Question: I created a new project using the iOS game template on Xcode 6.1.1, the options were:
'''
Language: Swift
Game Technology: SceneKit
Device: Universal
'''
The app runs ok "as is", but now I want to specify the .dae file directly from the Interface Builder on Xcode, so I changed the method in the view controller like this:
'''
override func viewDidLoad() {
super.viewDidLoad()
let scnView = self.view as SCNView
// customize the loaded scene
if let scene = scnView.scene {
//!!!!!!!!!!!!!!!!!!!!!!!!!!!!!!!!!!!!!!!!!!!!!!!!!!!!!!!!!!!!!!
// the code here is never executed because scnView.scene is nil
//!!!!!!!!!!!!!!!!!!!!!!!!!!!!!!!!!!!!!!!!!!!!!!!!!!!!!!!!!!!!!!
// create and add a camera to the scene
let cameraNode = SCNNode()
cameraNode.camera = SCNCamera()
scene.rootNode.addChildNode(cameraNode)
// place the camera
cameraNode.position = SCNVector3(x: 0, y: 0, z: 15)
// create and add a light to the scene
let lightNode = SCNNode()
lightNode.light = SCNLight()
lightNode.light!.type = SCNLightTypeOmni
lightNode.position = SCNVector3(x: 0, y: 10, z: 10)
scene.rootNode.addChildNode(lightNode)
// create and add an ambient light to the scene
let ambientLightNode = SCNNode()
ambientLightNode.light = SCNLight()
ambientLightNode.light!.type = SCNLightTypeAmbient
ambientLightNode.light!.color = UIColor.darkGrayColor()
scene.rootNode.addChildNode(ambientLightNode)
// retrieve the ship node
let ship = scene.rootNode.childNodeWithName("ship", recursively: true)!
// animate the 3d object
ship.runAction(SCNAction.repeatActionForever(SCNAction.rotateByX(0, y: 2, z: 0, duration: 1)))
}
}
'''
...and picked out the ship.dae file on the storyboard like this

Why isn't the .dae file being loaded? like for instance when using an Image View instead of a SceneKit View, and choosing some .png file from the resources in the application bundle
<URL> is the zip file with the project, if anyone want's to give it a try.
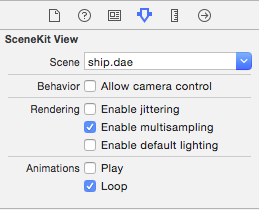
Answer: I did some extensive testing, and I believe this is a bug.
The IB property all work, besides the scene one. If you remove all the code in 'GameViewController.swift' you will see the background is red, as you defined it in IB.
I created a bunch of new projects, in both Swift and Objective-C, iOS and OSX, Game Template and regular application, Storyboard and classic IB. They all had the same problem.
I looked into the IB file, and did not see anything unusual. The property is named 'sceneName', so I had to chececk if the problem was from Scenekit.
I decided to dig a little deeper and see where the problem is. I found out SCNView has a private property, 'NSString *__ibSceneName;'. Testing this proved that it is correctly set. There is also a private method called '- (void)set_ibSceneName:(id)arg1;'. Subclassing it proved that it is correctly called (although it might just be a classic setter).
To make sure one last time, I recorded all filesystem interactions using instruments. Here are the results from the normal template:

and here are the results from IB:

My guess is that the implementation of this function might just be missing, or not properly creating the SCNScene. I'll fill a bug report to Apple about it.
In the meantime, you can simply subclass SCNView, and add a custom string property such as 'myScene'. You can then set it in IB:

Then, simply import the scene from the property and set it on init in your custom subclass. Let me know if you need a code sample!
Edit July 1st: Here's the message I received from Apple:
> We believe this issue has been addressed in the latest Xcode 7 beta.
This release includes the Xcode IDE, Swift 2 compiler, Instruments,
Simulator, and latest SDKs for OS X, iOS, and watchOS.Please test with this release. If you still have issues, please
provide any relevant logs or information that could help us
investigate.Xcode 7 beta <URL>